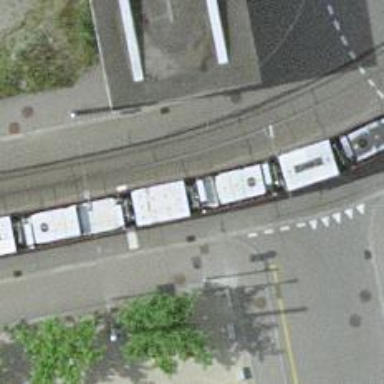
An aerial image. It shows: Tram crossing on the railway.